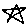
Label: star